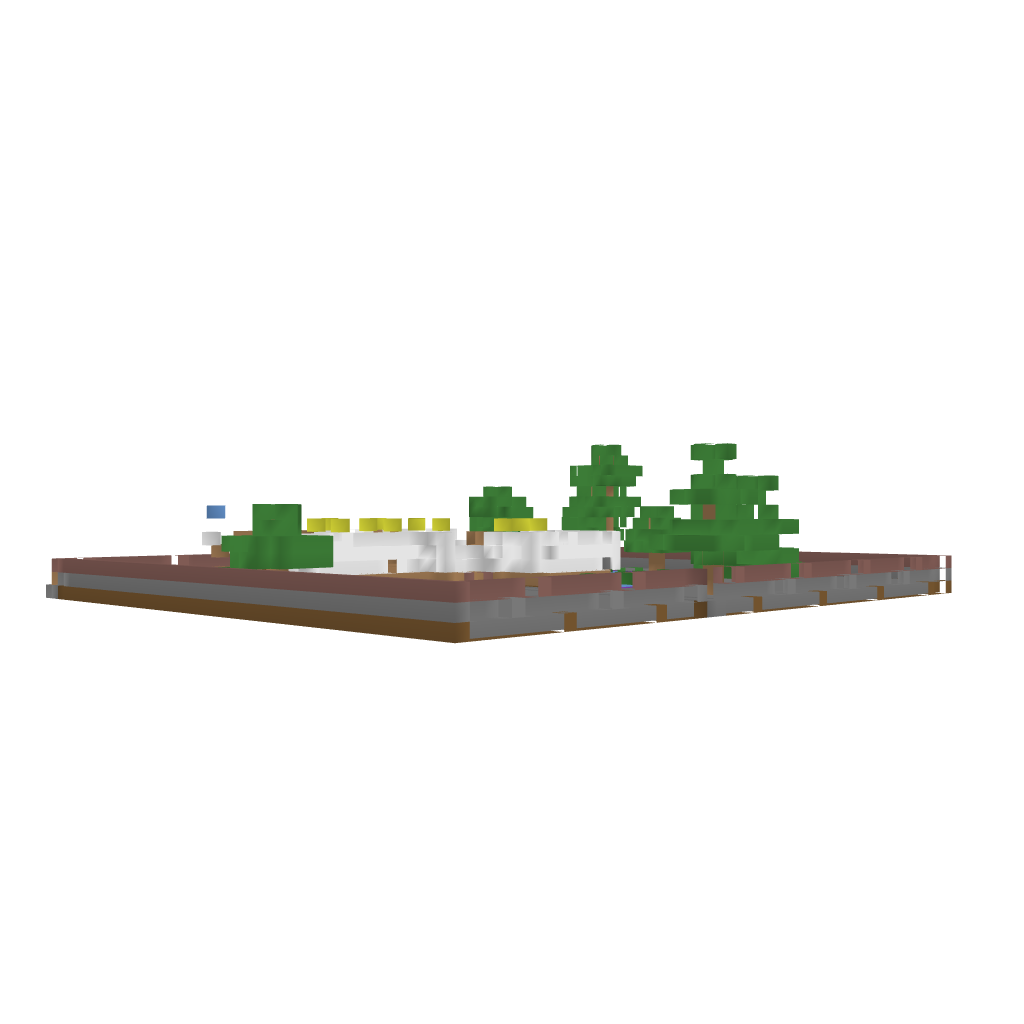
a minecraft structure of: modern home bad low quality